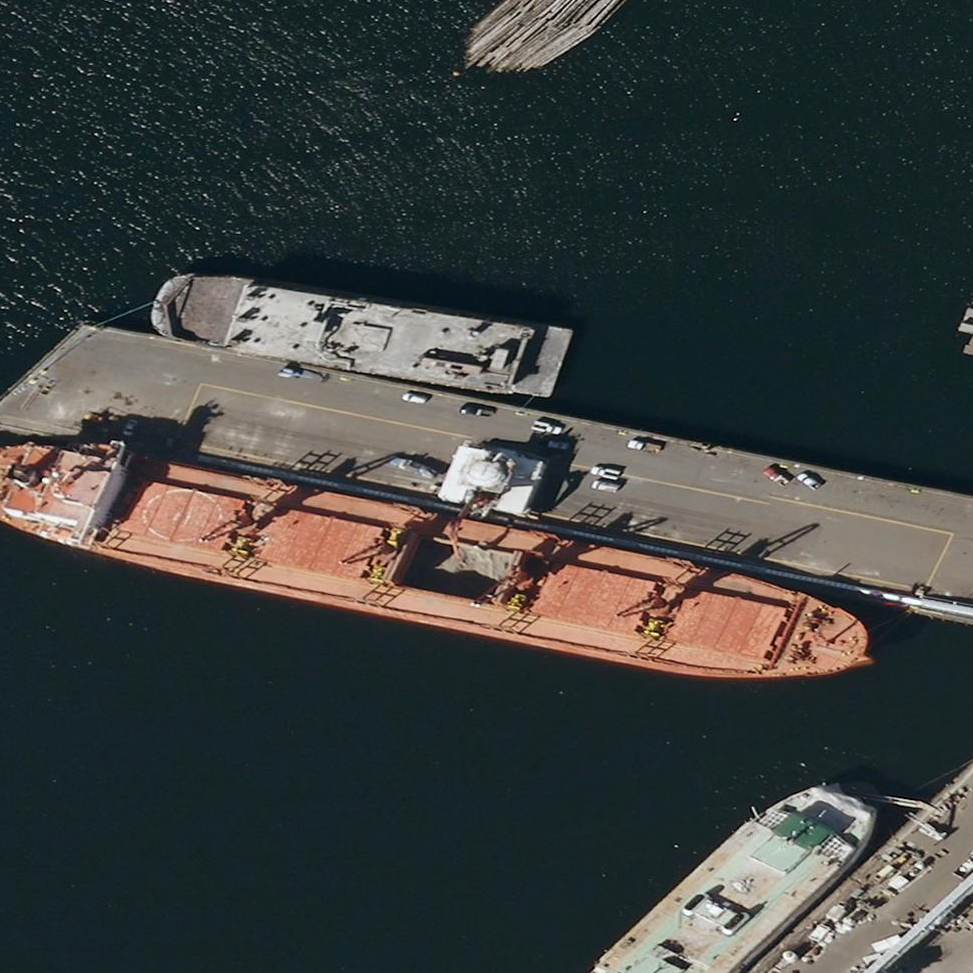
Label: Sand_carrier